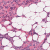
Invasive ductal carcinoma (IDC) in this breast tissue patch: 1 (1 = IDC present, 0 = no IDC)